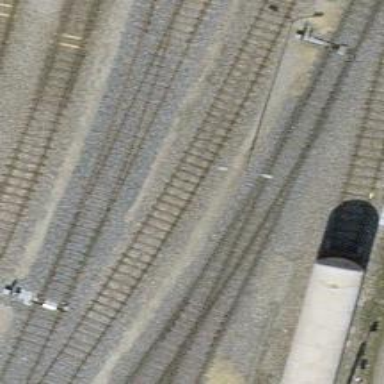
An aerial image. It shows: Single-track railway spur.